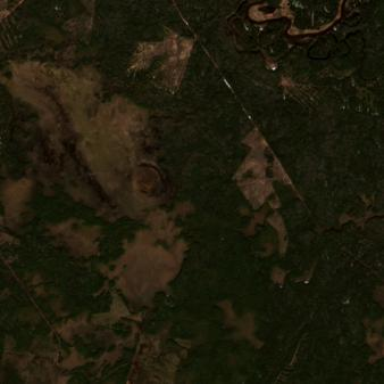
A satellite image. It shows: Bog wetland.